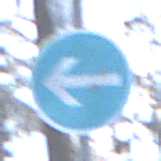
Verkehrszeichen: VorgeschriebeneFahrtrichtungHierLinks
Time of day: MorningAfternoon
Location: Outdoor (Nature)
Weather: Clear
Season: Winter
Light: Natural